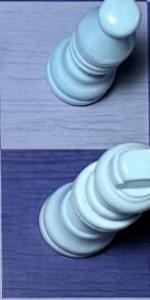
Label: King_White